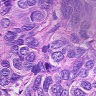
Metastatic tissue present: yes